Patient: sex F, age 54
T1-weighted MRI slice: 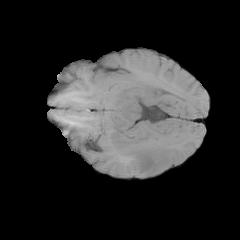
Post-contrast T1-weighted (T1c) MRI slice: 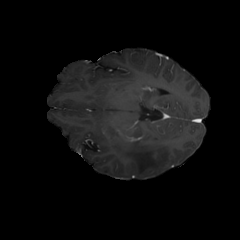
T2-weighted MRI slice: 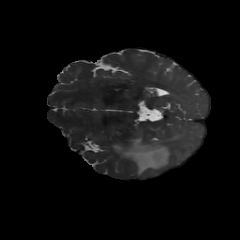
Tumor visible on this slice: yes
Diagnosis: Glioblastoma, IDH-wildtype
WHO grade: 4